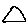
Label: triangle